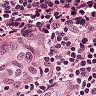
Metastatic tissue present: yes